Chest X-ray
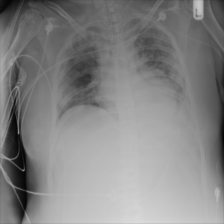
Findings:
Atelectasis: positive
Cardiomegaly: negative
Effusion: negative
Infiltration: positive
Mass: negative
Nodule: negative
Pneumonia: negative
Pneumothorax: negative
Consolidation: negative
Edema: negative
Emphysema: negative
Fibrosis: negative
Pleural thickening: negative
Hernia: negative